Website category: university
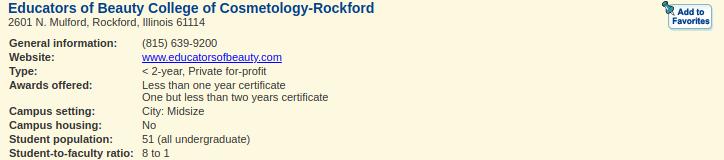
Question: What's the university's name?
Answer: Educators of Beauty College of Cosmetology-Rockford

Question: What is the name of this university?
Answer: Educators of Beauty College of Cosmetology-Rockford

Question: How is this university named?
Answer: Educators of Beauty College of Cosmetology-Rockford

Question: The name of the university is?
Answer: Educators of Beauty College of Cosmetology-Rockford

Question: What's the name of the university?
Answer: Educators of Beauty College of Cosmetology-Rockford

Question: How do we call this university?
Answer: Educators of Beauty College of Cosmetology-Rockford

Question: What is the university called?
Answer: Educators of Beauty College of Cosmetology-Rockford

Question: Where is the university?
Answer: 2601 N. Mulford, Rockford, Illinois 61114

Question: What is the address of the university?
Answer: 2601 N. Mulford, Rockford, Illinois 61114

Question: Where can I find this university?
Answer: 2601 N. Mulford, Rockford, Illinois 61114

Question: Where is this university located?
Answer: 2601 N. Mulford, Rockford, Illinois 61114

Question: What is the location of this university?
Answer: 2601 N. Mulford, Rockford, Illinois 61114

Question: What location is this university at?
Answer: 2601 N. Mulford, Rockford, Illinois 61114

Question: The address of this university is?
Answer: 2601 N. Mulford, Rockford, Illinois 61114

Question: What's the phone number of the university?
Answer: (815) 639-9200

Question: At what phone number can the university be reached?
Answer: (815) 639-9200

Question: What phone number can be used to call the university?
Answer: (815) 639-9200

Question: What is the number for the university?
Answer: (815) 639-9200

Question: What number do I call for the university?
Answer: (815) 639-9200

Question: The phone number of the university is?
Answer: (815) 639-9200

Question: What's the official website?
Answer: www.educatorsofbeauty.com

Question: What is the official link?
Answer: www.educatorsofbeauty.com

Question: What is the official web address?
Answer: www.educatorsofbeauty.com

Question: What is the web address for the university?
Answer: www.educatorsofbeauty.com

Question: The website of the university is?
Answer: www.educatorsofbeauty.com

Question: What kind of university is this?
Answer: < 2-year, Private for-profit

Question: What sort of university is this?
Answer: < 2-year, Private for-profit

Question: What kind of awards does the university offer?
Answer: Less than one year certificate One but less than two years certificate

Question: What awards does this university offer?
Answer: Less than one year certificate One but less than two years certificate

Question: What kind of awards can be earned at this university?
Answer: Less than one year certificate One but less than two years certificate

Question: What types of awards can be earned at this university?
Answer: Less than one year certificate One but less than two years certificate

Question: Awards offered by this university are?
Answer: Less than one year certificate One but less than two years certificate

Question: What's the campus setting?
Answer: City: Midsize

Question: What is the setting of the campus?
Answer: City: Midsize

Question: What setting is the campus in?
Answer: City: Midsize

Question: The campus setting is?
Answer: City: Midsize

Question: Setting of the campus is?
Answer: City: Midsize

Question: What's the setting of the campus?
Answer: City: Midsize

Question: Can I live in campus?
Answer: No

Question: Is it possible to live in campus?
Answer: No

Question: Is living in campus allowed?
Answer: No

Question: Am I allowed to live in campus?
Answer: No

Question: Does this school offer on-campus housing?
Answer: No

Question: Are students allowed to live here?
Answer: No

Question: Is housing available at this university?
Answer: No

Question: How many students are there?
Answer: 51 (all undergraduate)

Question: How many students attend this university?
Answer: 51 (all undergraduate)

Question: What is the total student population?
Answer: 51 (all undergraduate)

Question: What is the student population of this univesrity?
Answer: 51 (all undergraduate)

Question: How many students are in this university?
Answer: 51 (all undergraduate)

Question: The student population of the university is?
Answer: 51 (all undergraduate)

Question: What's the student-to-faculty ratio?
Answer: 8 to 1

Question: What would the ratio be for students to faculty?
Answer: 8 to 1

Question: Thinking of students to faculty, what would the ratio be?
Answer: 8 to 1

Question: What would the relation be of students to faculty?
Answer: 8 to 1

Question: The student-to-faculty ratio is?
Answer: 8 to 1

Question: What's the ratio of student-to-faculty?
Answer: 8 to 1

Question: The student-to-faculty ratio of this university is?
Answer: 8 to 1